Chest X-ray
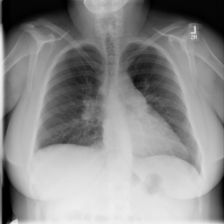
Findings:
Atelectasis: negative
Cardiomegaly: negative
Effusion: negative
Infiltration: negative
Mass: negative
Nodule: negative
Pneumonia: negative
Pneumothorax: negative
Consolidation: negative
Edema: negative
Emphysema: negative
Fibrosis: negative
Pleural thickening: negative
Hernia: negative